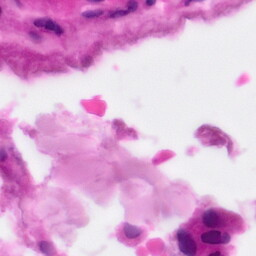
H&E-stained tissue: Pancreatic